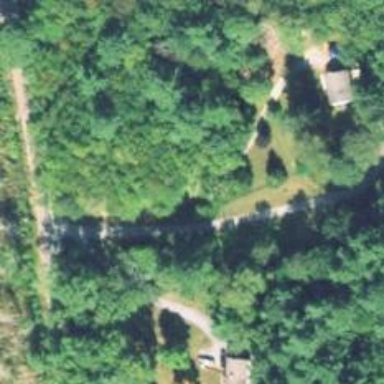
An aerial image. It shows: Residential driveway used as service road.